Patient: sex F, age 68
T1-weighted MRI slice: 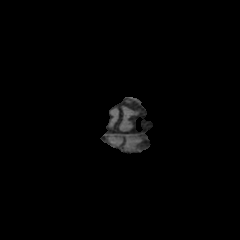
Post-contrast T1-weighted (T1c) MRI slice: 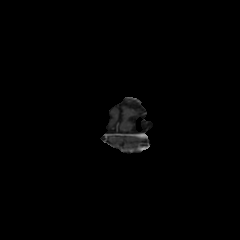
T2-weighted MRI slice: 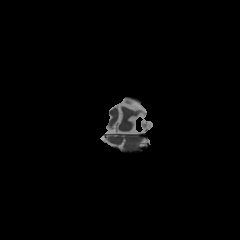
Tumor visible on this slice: no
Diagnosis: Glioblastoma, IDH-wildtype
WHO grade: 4